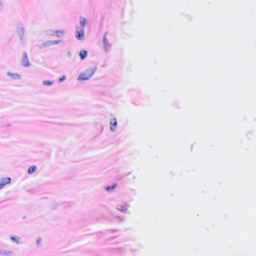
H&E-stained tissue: Breast